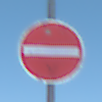
Verkehrszeichen: VerbotDerEinfahrt
Umgebung: Outdoor, Nature
Tageszeit: Midday
Wetter: Clear
Licht: Natural
Jahreszeit: NotSpecified
Kontrast: HighContrast